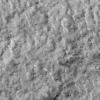
Atmospheric dust classification: not_dusty